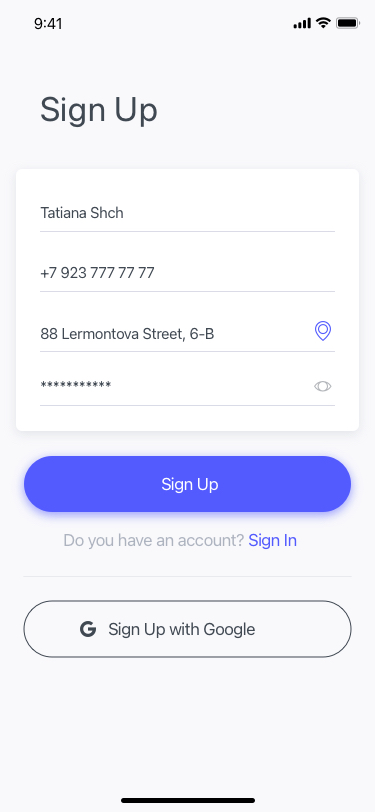
Text in this UI design:
Sign Up
***********
88 Lermontova Street, 6-B
+7 923 777 77 77
Tatiana Shch
Don’t have an account?
Sign Up
Sign In
Sign In with Google